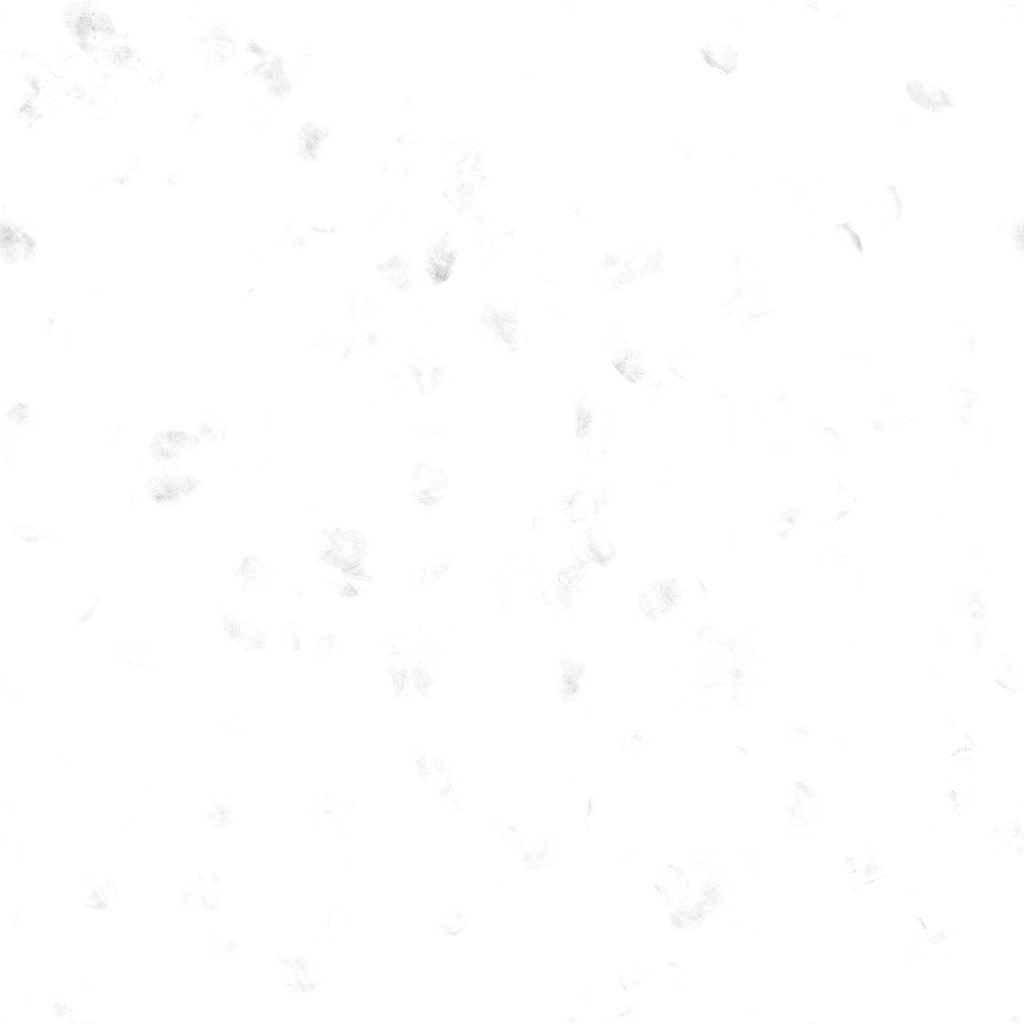
Texture map type: Metalness